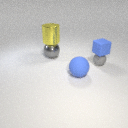
large gray metal sphere behind large blue rubber sphere